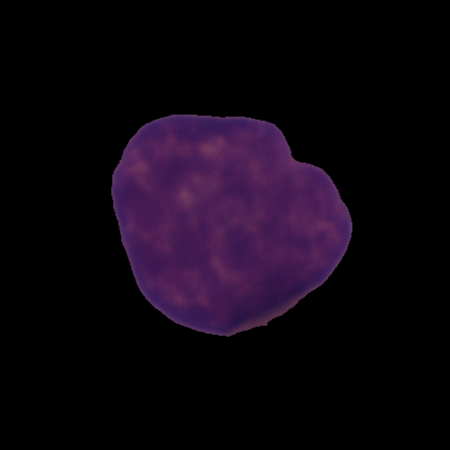
Label: cancer